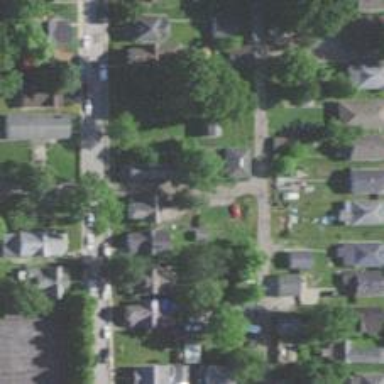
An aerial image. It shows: Alley classified as service road.